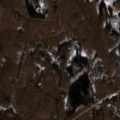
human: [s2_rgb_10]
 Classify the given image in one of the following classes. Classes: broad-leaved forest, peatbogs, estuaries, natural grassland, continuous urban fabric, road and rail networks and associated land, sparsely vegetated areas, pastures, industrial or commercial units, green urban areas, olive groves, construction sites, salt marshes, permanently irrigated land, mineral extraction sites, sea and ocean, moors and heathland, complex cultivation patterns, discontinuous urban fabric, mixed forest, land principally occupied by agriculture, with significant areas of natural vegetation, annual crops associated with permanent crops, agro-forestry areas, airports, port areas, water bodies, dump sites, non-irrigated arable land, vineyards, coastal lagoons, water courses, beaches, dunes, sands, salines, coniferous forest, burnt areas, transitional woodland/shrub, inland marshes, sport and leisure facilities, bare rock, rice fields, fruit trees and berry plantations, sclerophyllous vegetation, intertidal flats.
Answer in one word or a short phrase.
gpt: pastures, complex cultivation patterns, land principally occupied by agriculture, with significant areas of natural vegetation